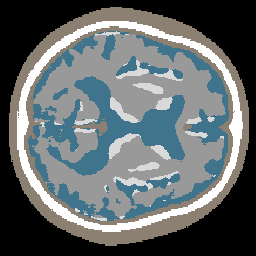
Label: no_lesion